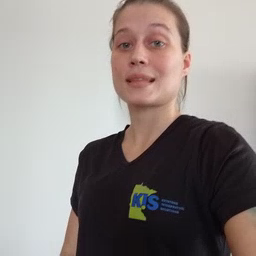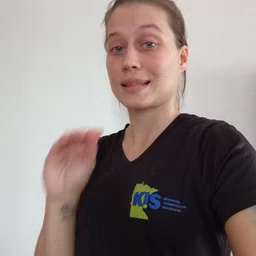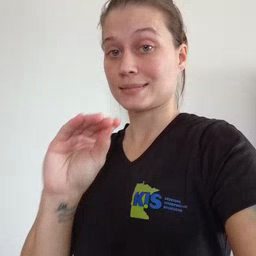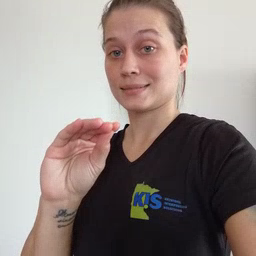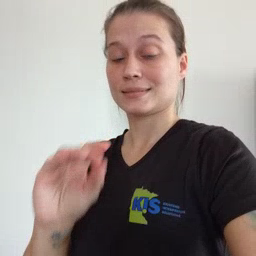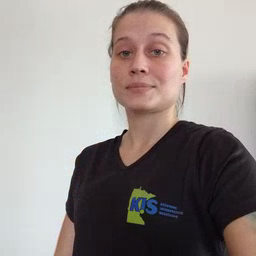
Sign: kiss